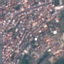
Label: Residential